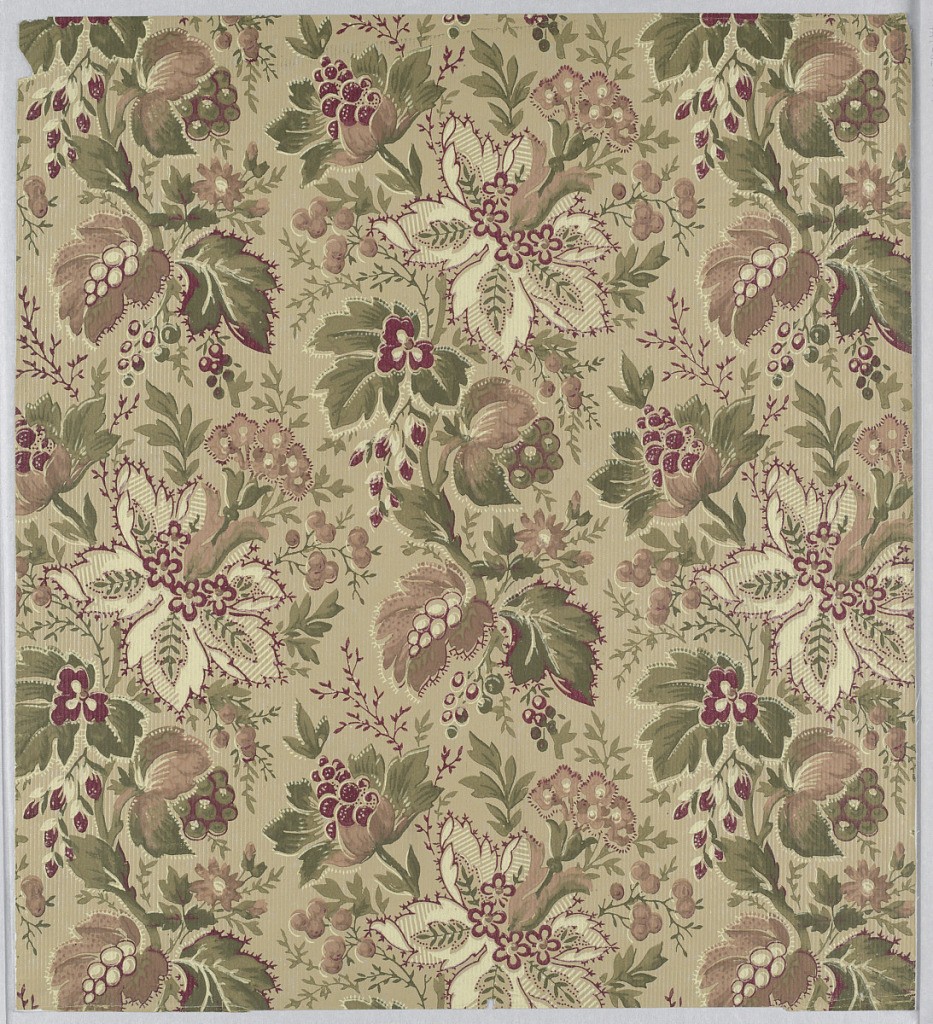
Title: Sidewall
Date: ca. 1880
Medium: Machine printed on embossed paper
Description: Dense Neo-Rococo pattern consisting of a motif of fanciful flowers and grape-like bunches of fruit growing on long snake-like stem repeated vertically in off-set columns; dark color scheme of burgundy, greens, cream, muted pink, and white-dot highlighting on tan ground.